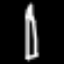
Label: pencil